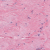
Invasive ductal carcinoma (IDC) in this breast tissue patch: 0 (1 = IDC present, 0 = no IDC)